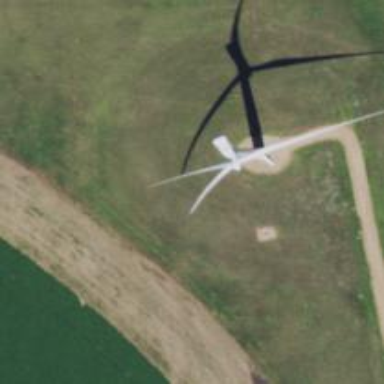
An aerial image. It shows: Wind generator with horizontal axis. The generator is wind turbine.